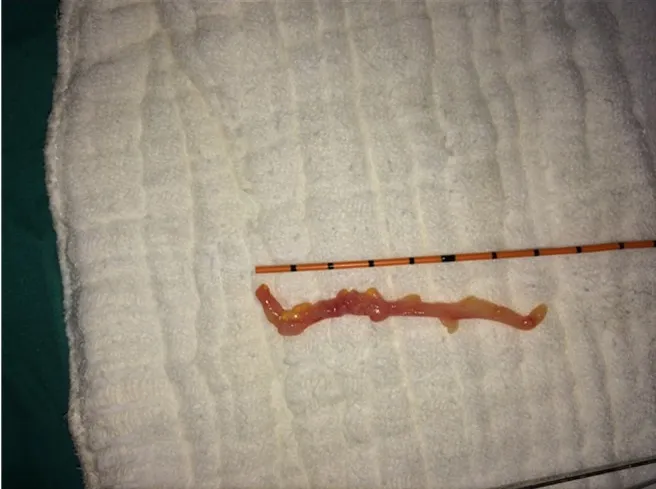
Macroscopic demonstration of fibroepithelial polyp.
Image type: radiology (x_ray)